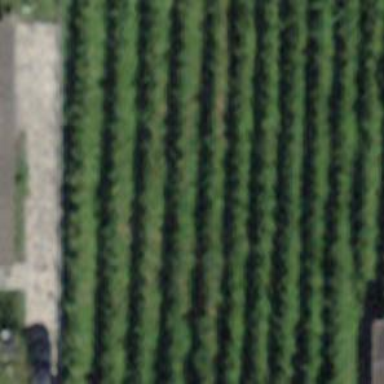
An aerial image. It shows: Vineyard growing grapes.